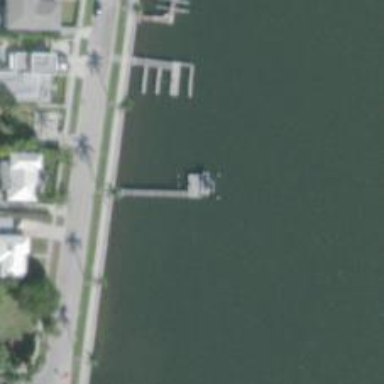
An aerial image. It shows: Man-made pier.